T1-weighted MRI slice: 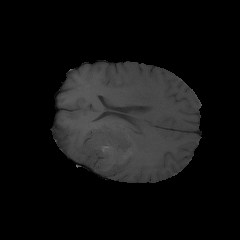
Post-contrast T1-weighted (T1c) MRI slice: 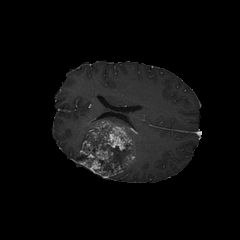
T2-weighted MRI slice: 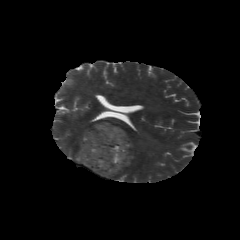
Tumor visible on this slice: yes